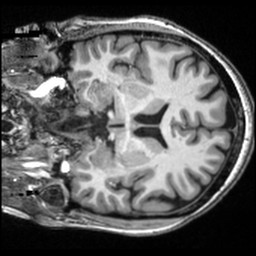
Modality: T1w
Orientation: coronal
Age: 53
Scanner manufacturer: siemens
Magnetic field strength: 3 T
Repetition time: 2.5 s
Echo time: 0.00343 s